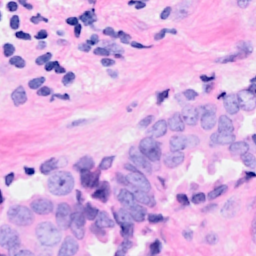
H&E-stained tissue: Breast